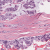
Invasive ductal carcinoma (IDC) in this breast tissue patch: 1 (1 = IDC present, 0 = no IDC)